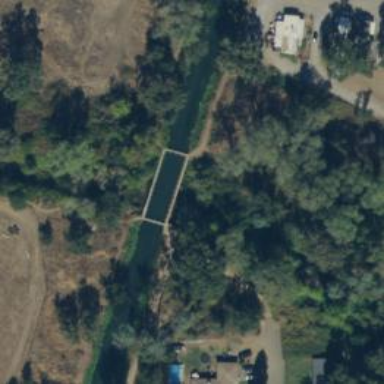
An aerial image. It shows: Canal.